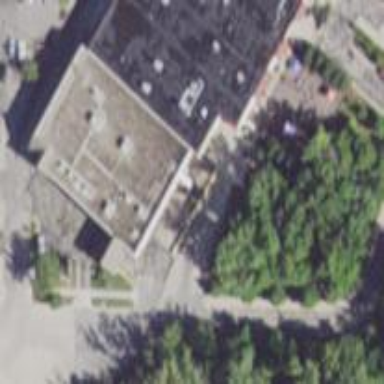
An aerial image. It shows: Part of building.